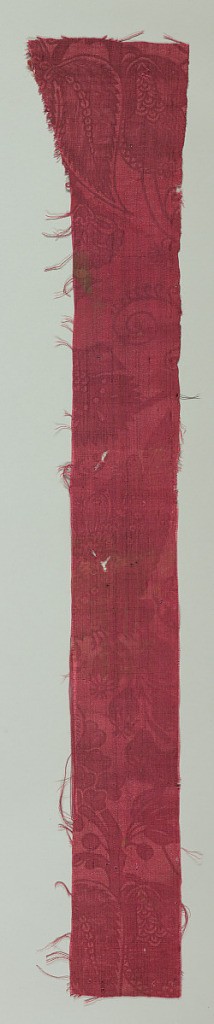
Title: Fragment
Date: possibly 17th century
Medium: wool Technique: plain weave with stamped (embossed) pattern
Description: Floral pattern on strip of red fabric.